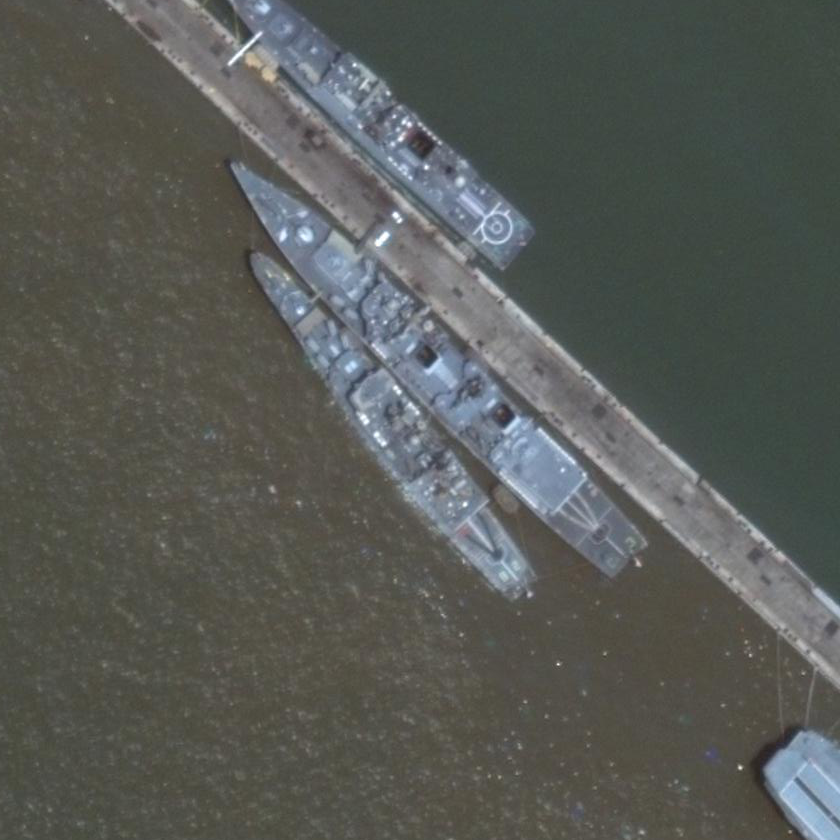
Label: cruiser